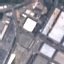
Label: Industrial